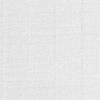
Atmospheric dust classification: dusty